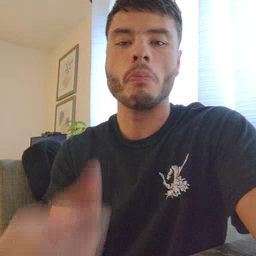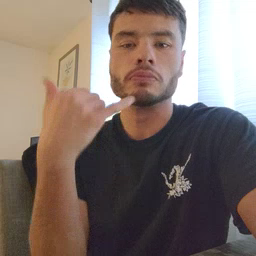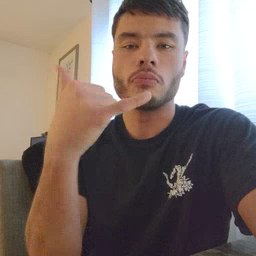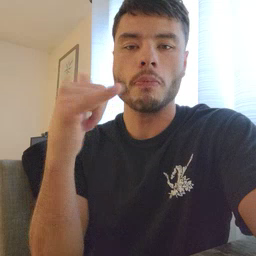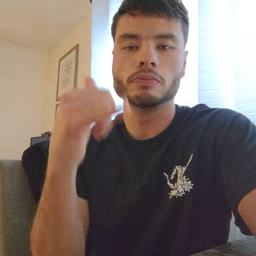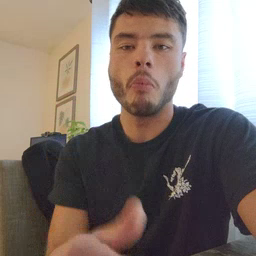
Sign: yellow